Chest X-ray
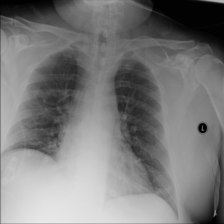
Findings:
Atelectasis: negative
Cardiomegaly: negative
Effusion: negative
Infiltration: negative
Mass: negative
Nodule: positive
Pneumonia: negative
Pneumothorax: negative
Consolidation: negative
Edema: negative
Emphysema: negative
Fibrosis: negative
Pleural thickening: negative
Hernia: negative